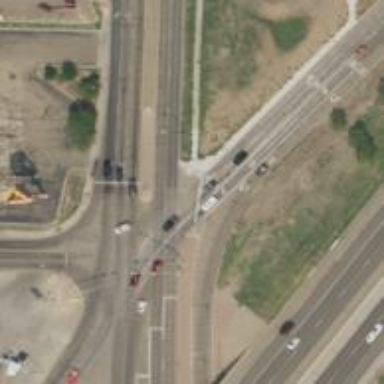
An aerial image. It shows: Secondary link road.